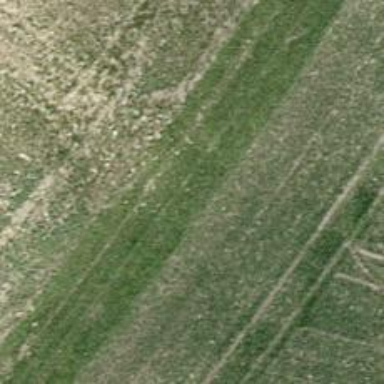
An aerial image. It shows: Grass track with grade5 tracktype.